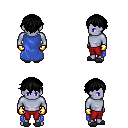
a pixel art fantasy rpg character, male body template, dark elf, purple skin, blue cape, red pants, black short bangs hairstyle, gold gloves, gray slippers, four views (front, back, left, right), 2x2 character sprite sheet, small pixel art, hard edges, no anti-aliasing